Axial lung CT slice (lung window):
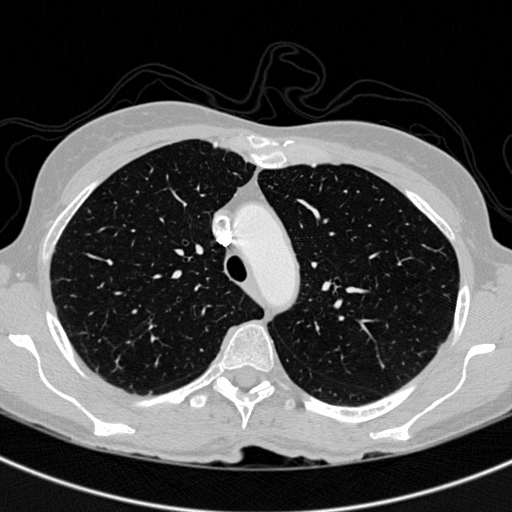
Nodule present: no